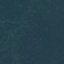
Land use / land cover class: Forest